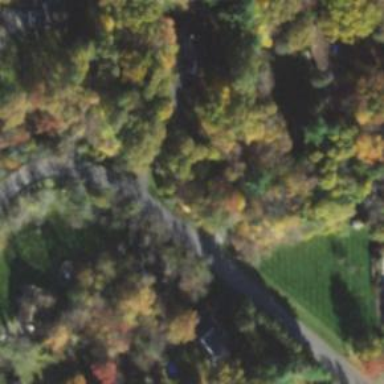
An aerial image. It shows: Driveway.